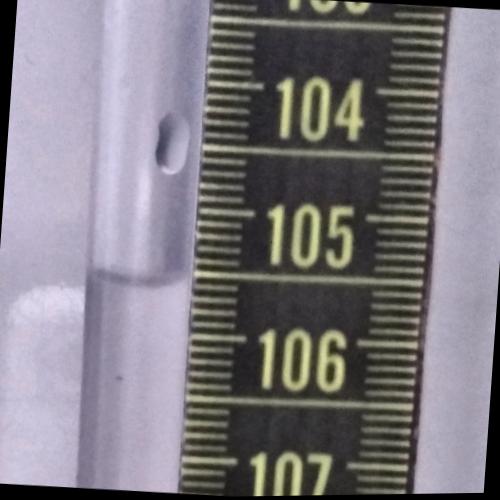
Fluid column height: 105.6 cm